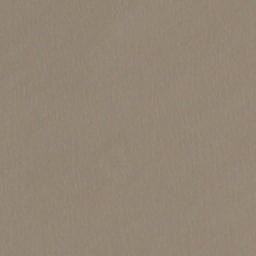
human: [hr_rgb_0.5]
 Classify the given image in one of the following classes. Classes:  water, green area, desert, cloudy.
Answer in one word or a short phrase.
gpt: cloudy